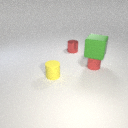
small yellow rubber cylinder to the left of small red metal cylinder